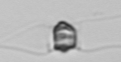
Label: Chaetoceros_didymus